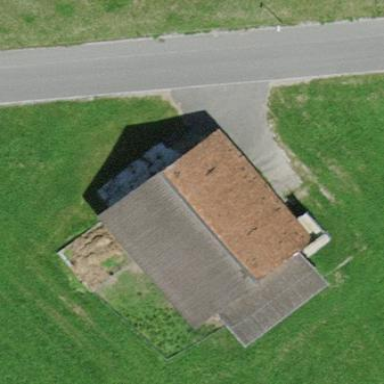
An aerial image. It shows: Farm building.